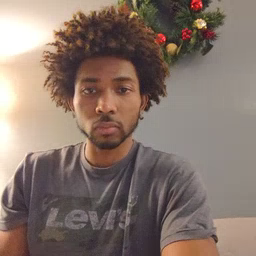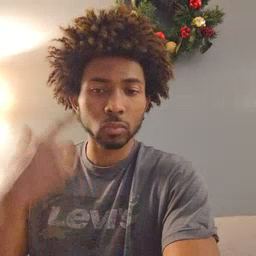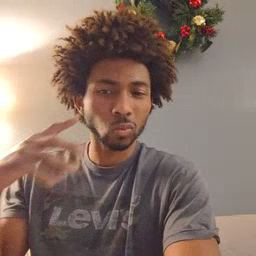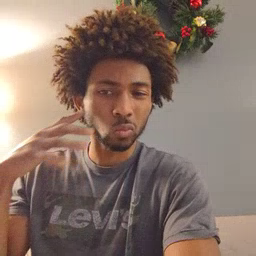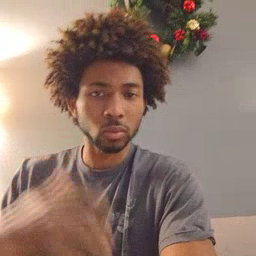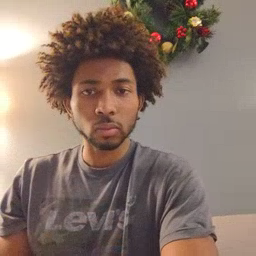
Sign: loud